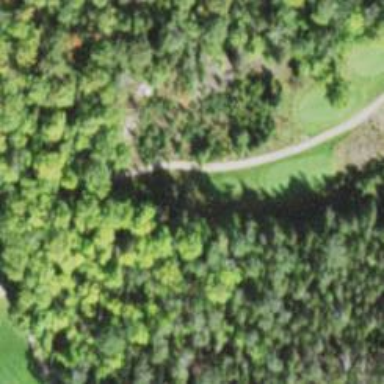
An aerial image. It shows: Service road used as golf cart path.